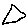
Label: triangle